Question: I'm using the library <URL> that when the fab is clicked the background of entire application becames semi-transparent white or black, it depends. I can't find any way to do it. Is it possible have an example or something like that to do this kind of effect? You can see what i mean in this image:

The semi-black background
'''
<?xml version="1.0" encoding="utf-8"?>
<RelativeLayout xmlns:android="http://schemas.android.com/apk/res/android"
android:layout_width="match_parent"
android:layout_height="match_parent" >
<RelativeLayout
android:id="@+id/content_frame"
android:layout_width="match_parent"
android:layout_height="wrap_content" >
<include
android:id="@+id/toolbar"
layout="@layout/toolbar" />
</RelativeLayout>
<RelativeLayout
android:id="@+id/semi_white_bg"
android:layout_width="match_parent"
android:layout_height="match_parent"
android:background="@color/white_semi_transparent"
android:visibility="gone" >
</RelativeLayout>
<RelativeLayout
android:id="@+id/listFrame"
android:layout_width="match_parent"
android:layout_height="match_parent"
android:layout_below="@+id/content_frame"
android:visibility="gone" >
<TextView
android:id="@+id/status"
android:layout_width="match_parent"
android:layout_height="wrap_content"
android:background="@color/cabinet_color"
android:fontFamily="sans-serif"
android:gravity="center_vertical"
android:paddingBottom="8dp"
android:paddingLeft="16dp"
android:paddingRight="16dp"
android:paddingTop="8dp"
android:textColor="#fff"
android:textSize="17sp"
android:visibility="gone" />
<android.support.v7.widget.RecyclerView
android:id="@android:id/list"
android:layout_width="match_parent"
android:layout_height="match_parent"
android:layout_below="@+id/status"
android:clipToPadding="false"
android:scrollbars="vertical" />
<LinearLayout
android:id="@android:id/empty"
android:layout_width="wrap_content"
android:layout_height="wrap_content"
android:layout_centerInParent="true"
android:orientation="vertical" >
<ImageView
android:id="@+id/emptyImage"
android:layout_width="96dp"
android:layout_height="96dp"
android:layout_gravity="center_horizontal"
android:layout_marginBottom="16dp"
android:scaleType="fitXY"
android:src="?empty_image" />
<TextView
android:id="@+id/emptyText"
android:layout_width="wrap_content"
android:layout_height="wrap_content"
android:layout_gravity="center_horizontal"
android:layout_marginLeft="16dp"
android:layout_marginRight="16dp"
android:fontFamily="sans-serif-light"
android:gravity="center"
android:lineSpacingMultiplier="1.4"
android:paddingBottom="16dp"
android:text="@string/no_files"
android:textColor="?empty_text"
android:textSize="22sp" />
</LinearLayout>
</RelativeLayout>
<ProgressBar
android:id="@android:id/progress"
style="?android:progressBarStyle"
android:layout_width="wrap_content"
android:layout_height="wrap_content"
android:layout_centerInParent="true"
android:indeterminateOnly="true" />
</RelativeLayout>
'''
this is my layout.xml but seems not working at all as i want.Seems that not overlap the entire view but just colors what it wants..
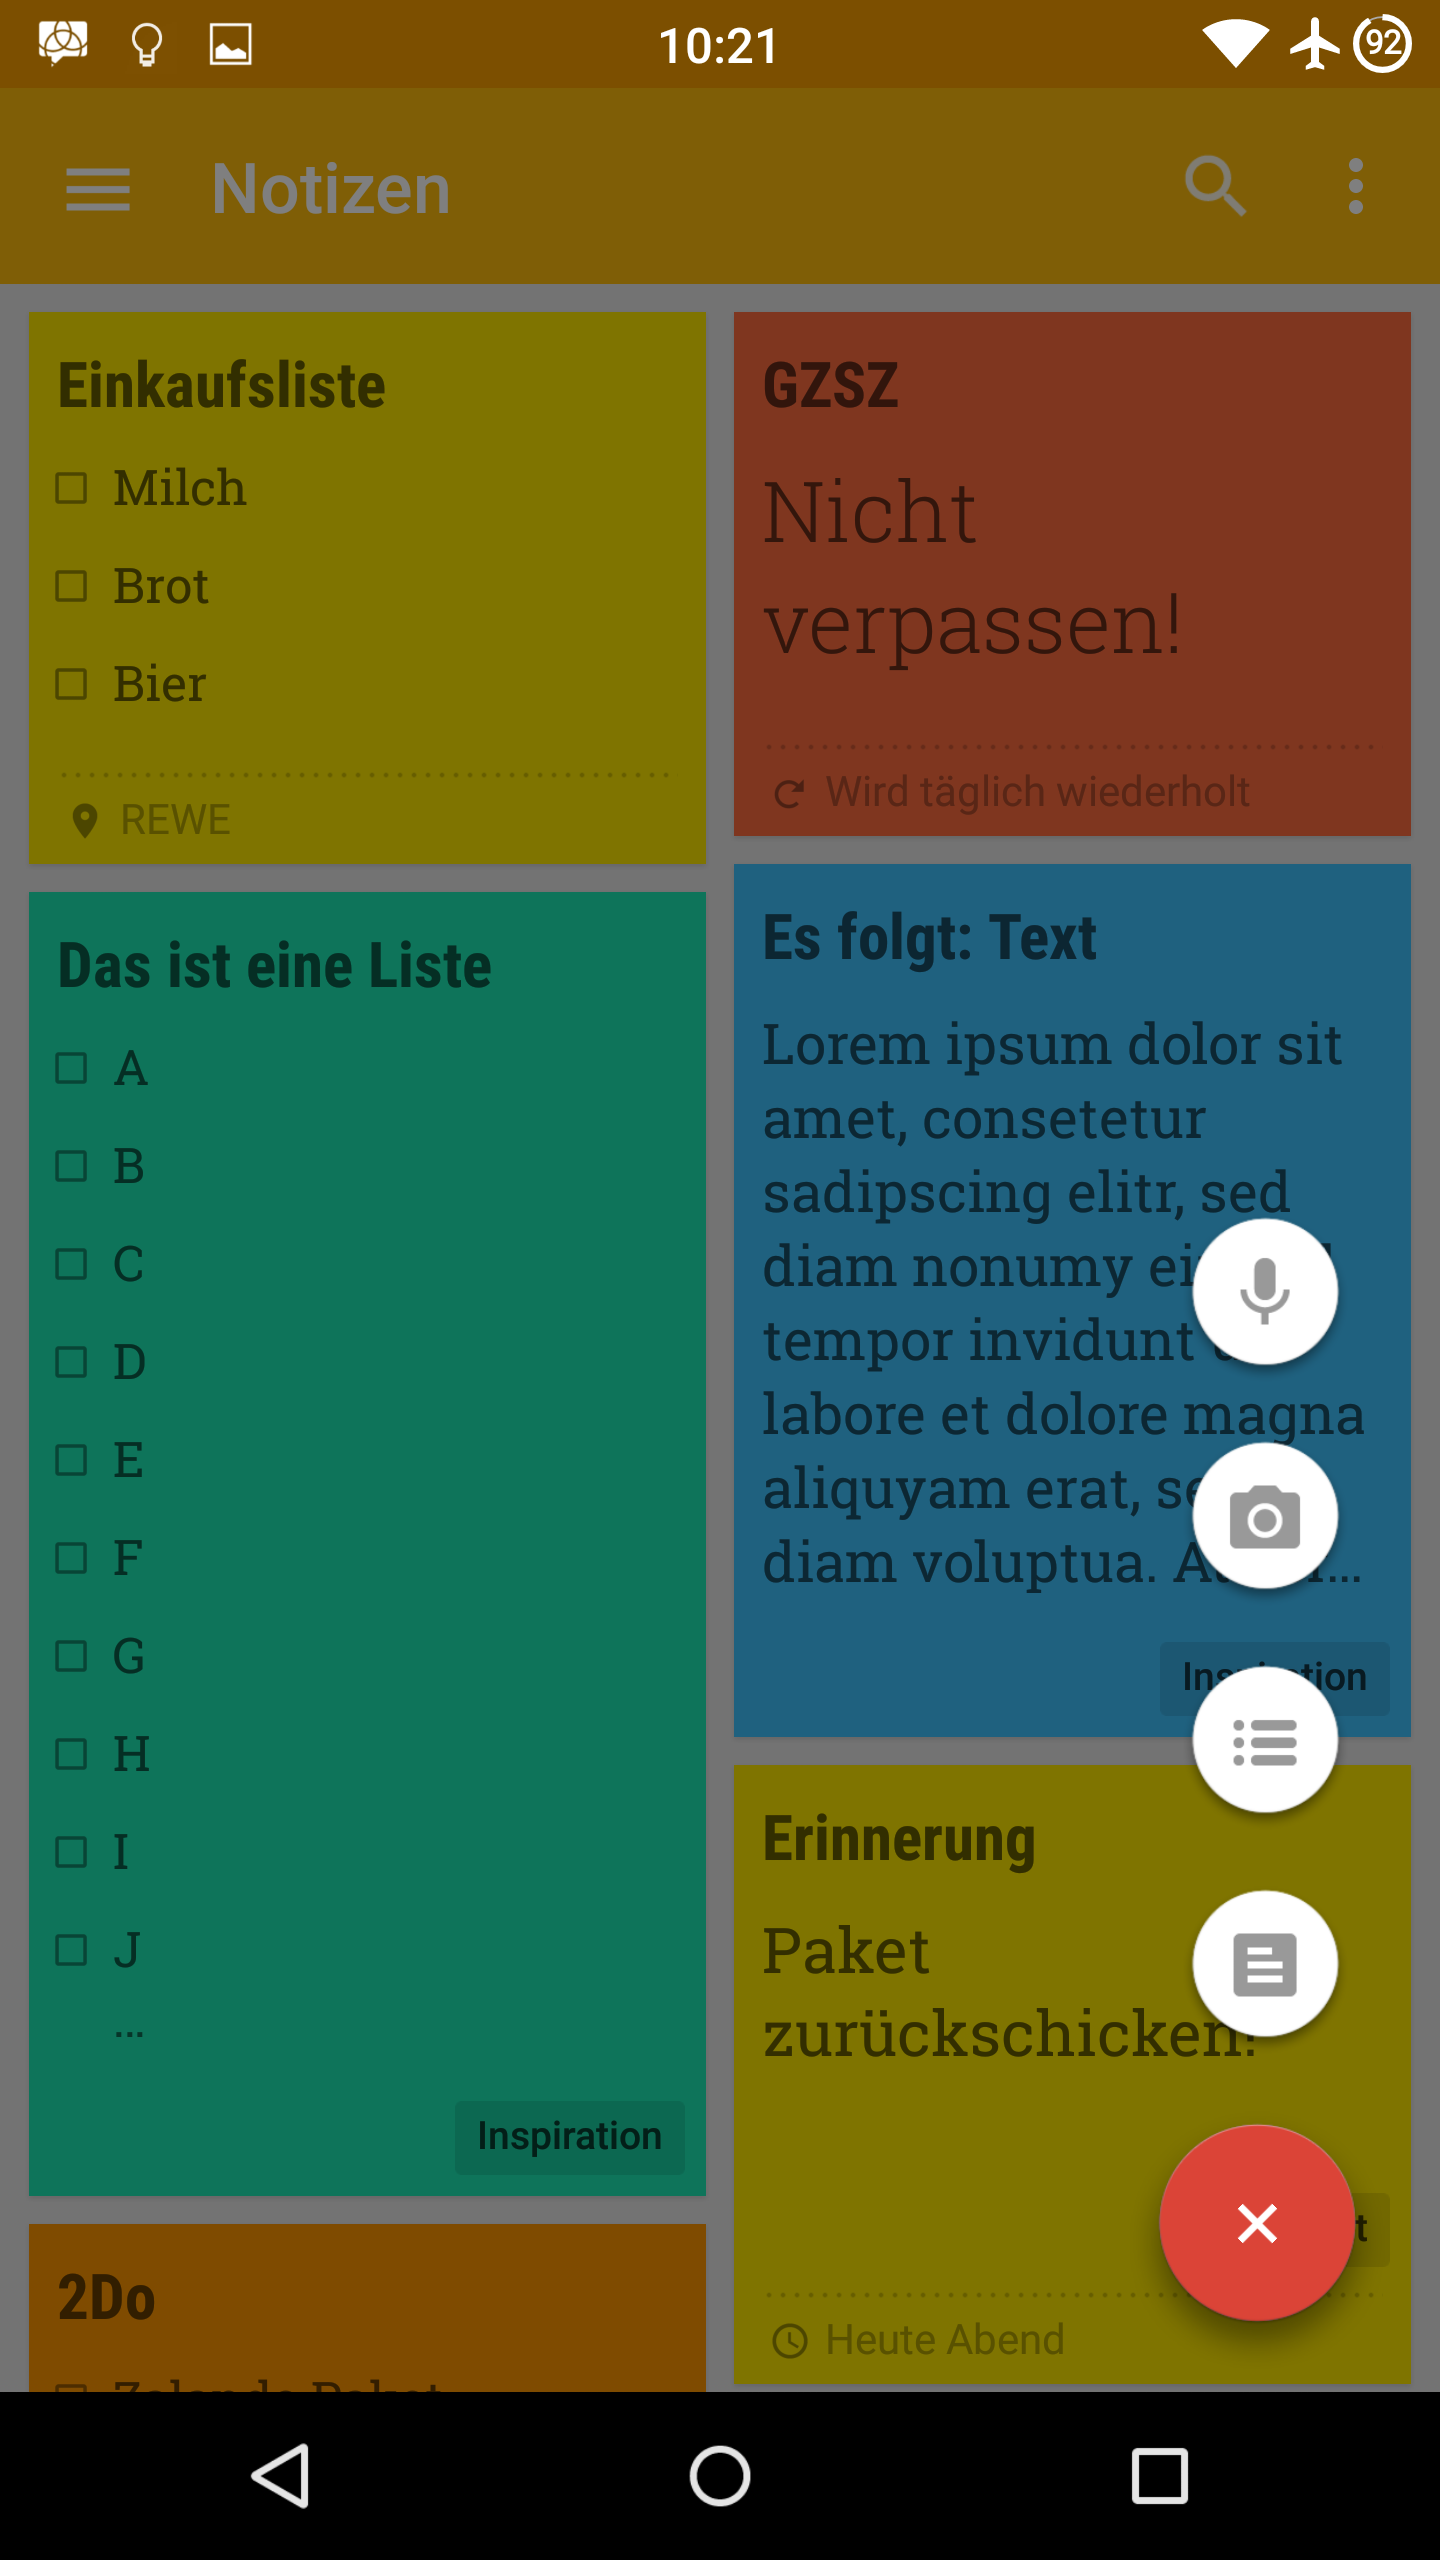
Answer: Liked your question...
This library won't allow u to set add button click event, you may have to change library code for your own, use this idea:
Use Relatie or framelayout and add that black background or image behind FAB.
Now in library class FloatingActionsMenu.class find and comment this code:
'''
//mAddButton.setOnClickListener(new OnClickListener()
//{
// @Override
// public void onClick(View v)
// {
// toggle();
// }
//});
'''
Then add this method in that class,
'''
public void setAddButtonClickListener(OnClickListener listener)
{
mAddButton.setOnClickListener(listener);
}
'''
Define click listener in your activity like
'''
OnClickListener listener = new OnClickListener()
{
@Override
public void onClick(View v)
{
if (floatingActionMenuButton.isExpanded())
{//make the background visible
}
else
{//make the background invisible
}
floatingActionMenuButton.toggle();
}
};
'''
and pass it to FAB
'''
floatingActionMenuButton.setAddButtonClickListener(listener);
'''
, Hope this will help!